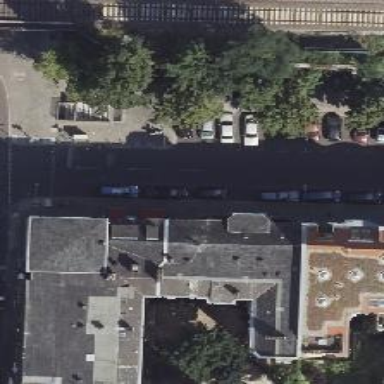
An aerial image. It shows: Pub.